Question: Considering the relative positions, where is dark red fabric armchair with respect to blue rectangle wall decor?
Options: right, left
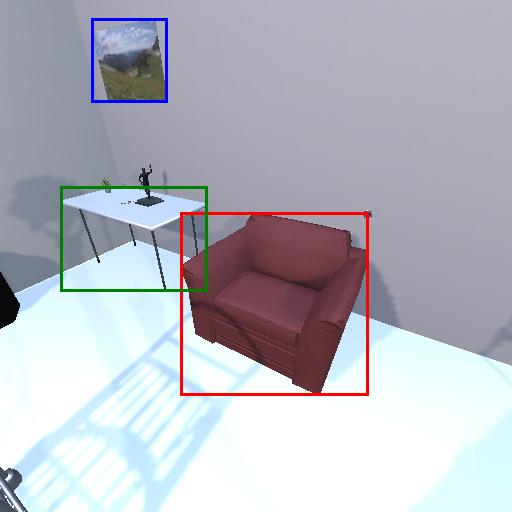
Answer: right